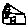
Label: house